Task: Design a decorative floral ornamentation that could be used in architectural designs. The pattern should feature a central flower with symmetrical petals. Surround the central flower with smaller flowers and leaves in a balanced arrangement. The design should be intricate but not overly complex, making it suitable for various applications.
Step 1611:
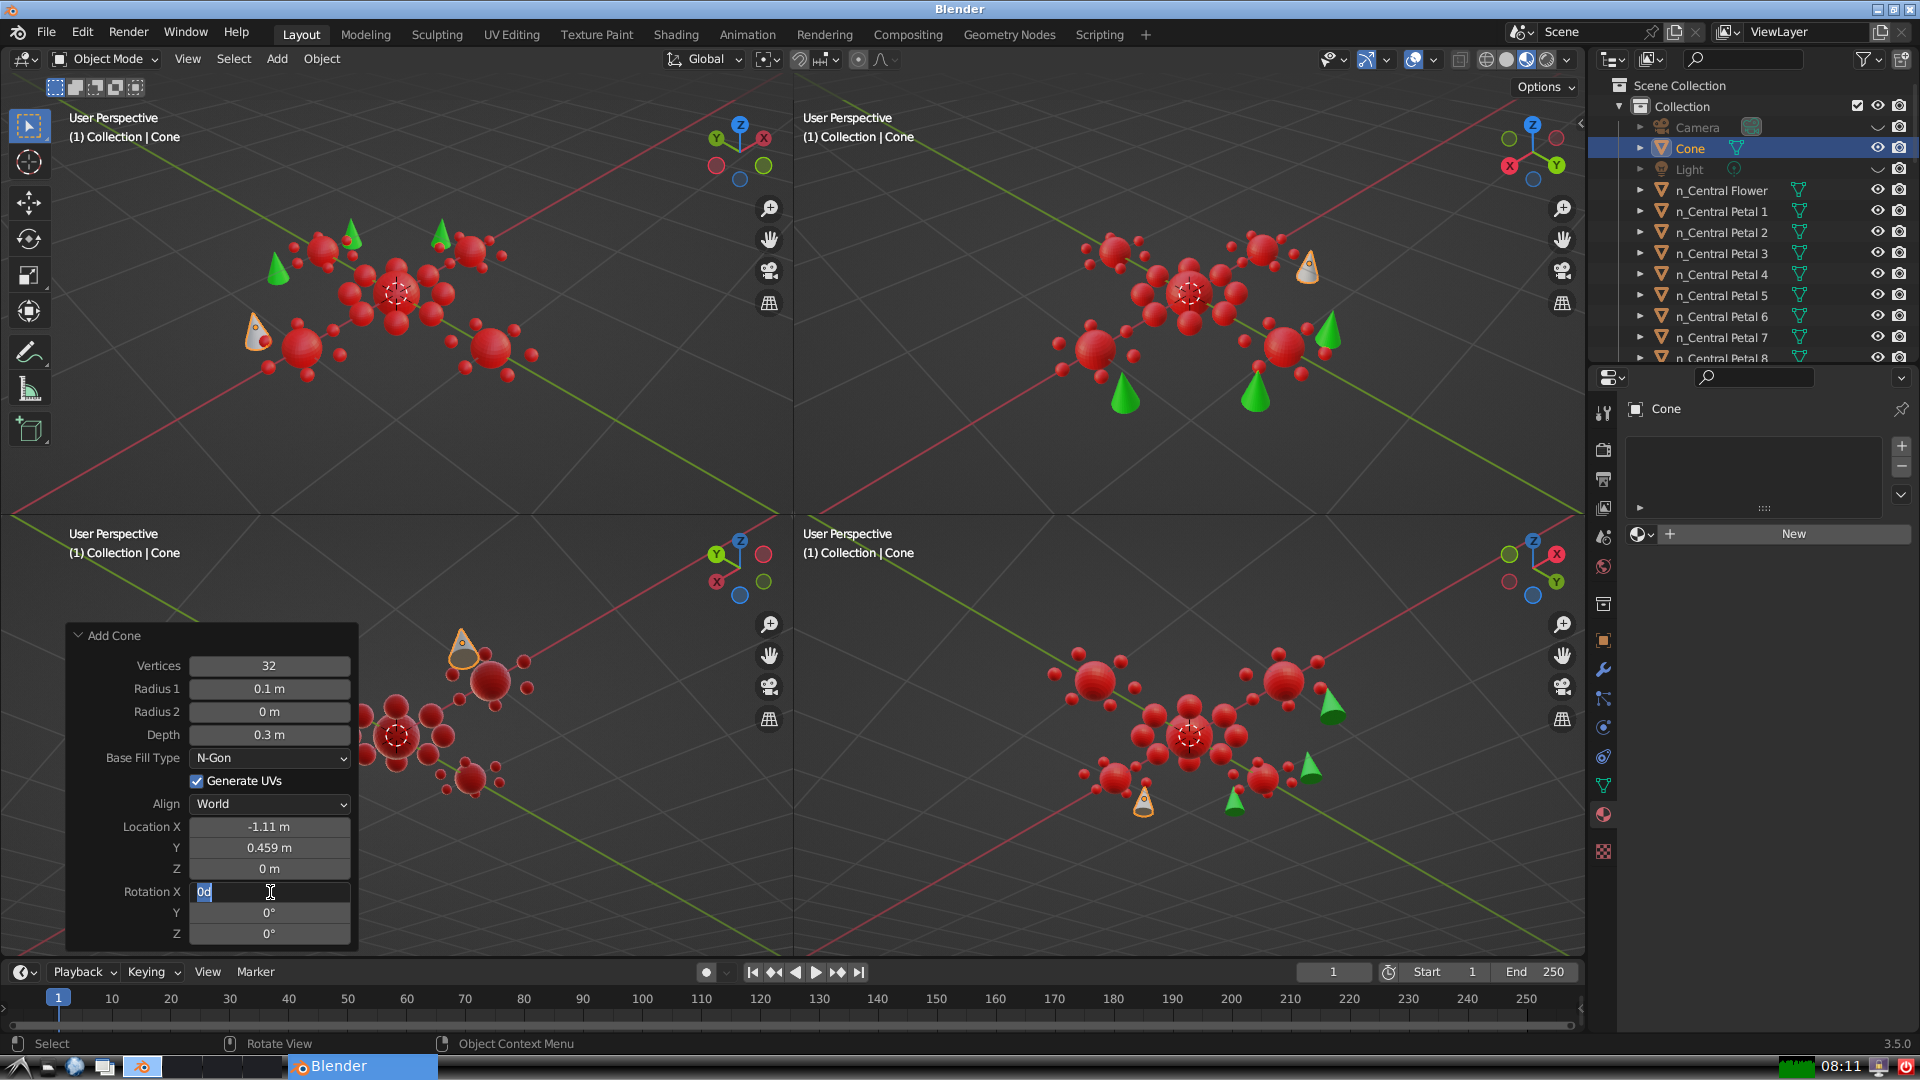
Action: input_text: 0.0